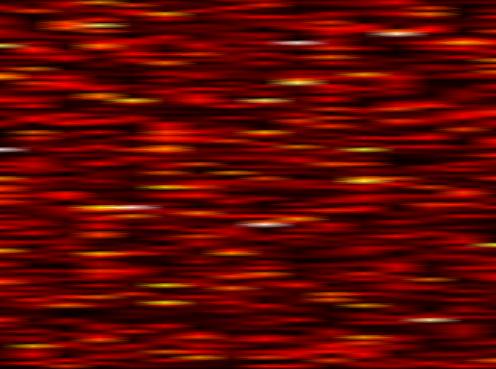
Label: UFMC